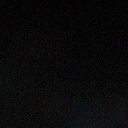
Screen state: off